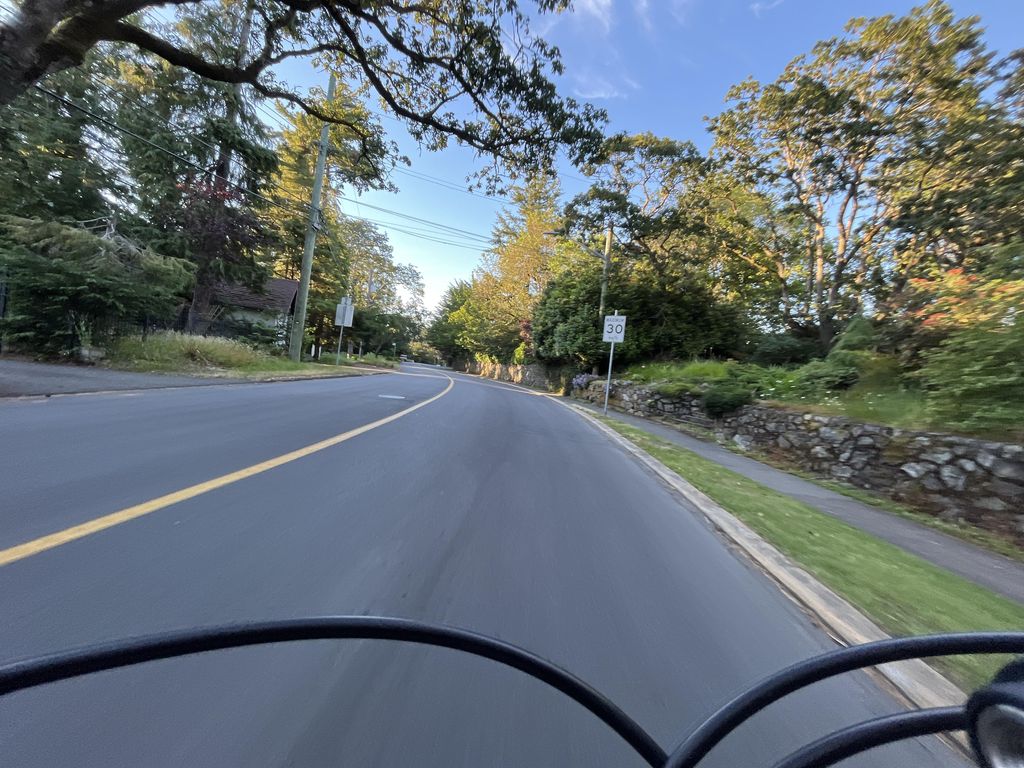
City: victoria